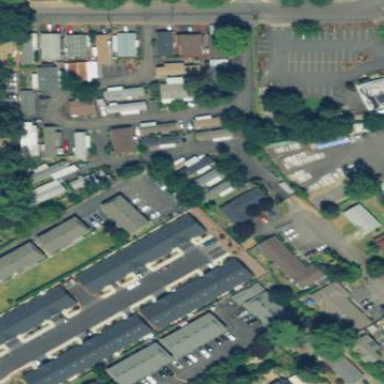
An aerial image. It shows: Residential area known as trailer park.